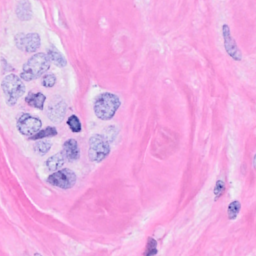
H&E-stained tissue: Breast